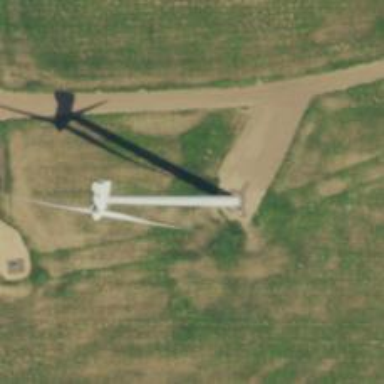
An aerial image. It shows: Wind generator using horizontal axis wind turbines.